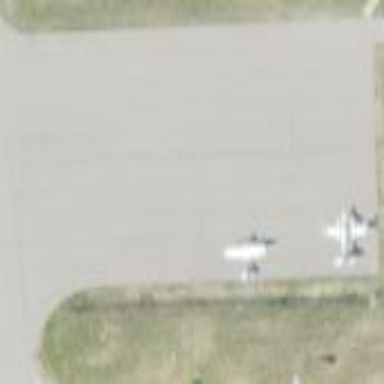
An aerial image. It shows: Apron at the airport.